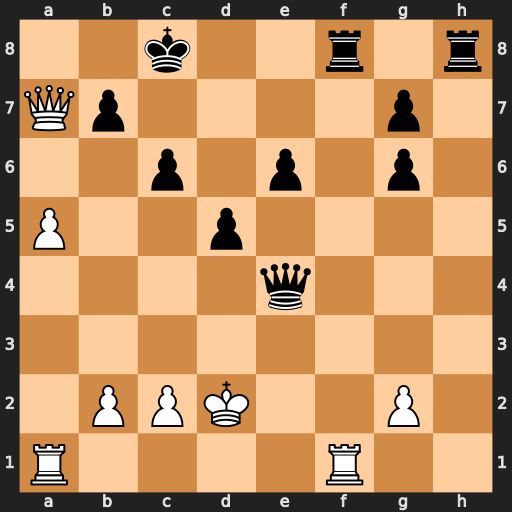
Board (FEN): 2k2r1r/Qp4p1/2p1p1p1/P2p4/4q3/8/1PPK2P1/R4R2
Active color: w
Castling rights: -
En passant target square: -
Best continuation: Rxf8+ Rxf8 Qa8+ Kd7 Qxf8